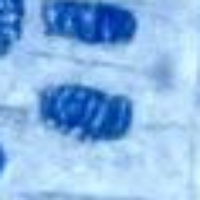
Label: telophase